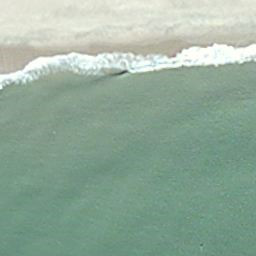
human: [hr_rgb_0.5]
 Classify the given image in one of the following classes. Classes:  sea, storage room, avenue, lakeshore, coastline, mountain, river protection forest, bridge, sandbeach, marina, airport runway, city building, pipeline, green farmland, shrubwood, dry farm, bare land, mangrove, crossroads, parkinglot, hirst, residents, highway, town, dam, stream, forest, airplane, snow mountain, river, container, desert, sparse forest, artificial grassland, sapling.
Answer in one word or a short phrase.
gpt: coastline